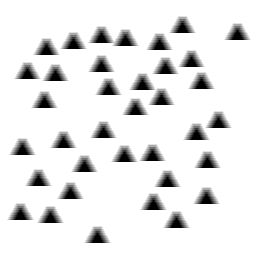
Squares: 0
Triangles: 36
Stars: 0
Total shapes: 36